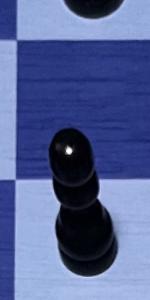
Label: Pawn_Black